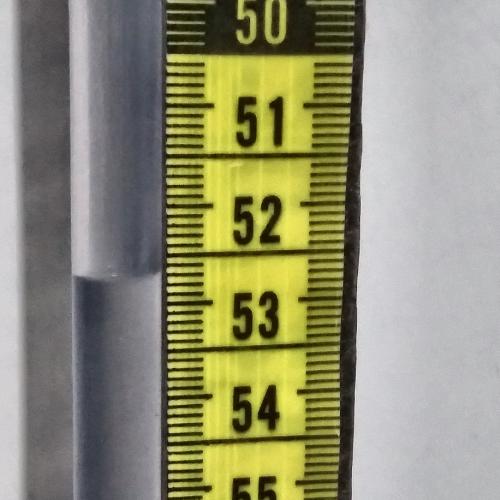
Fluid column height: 52.7 cm